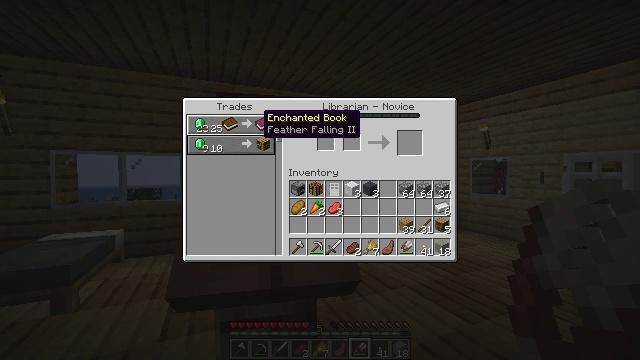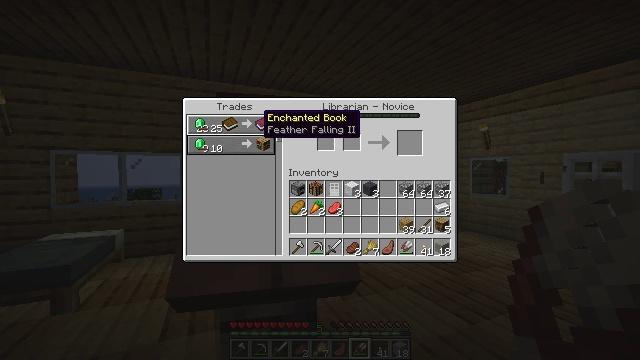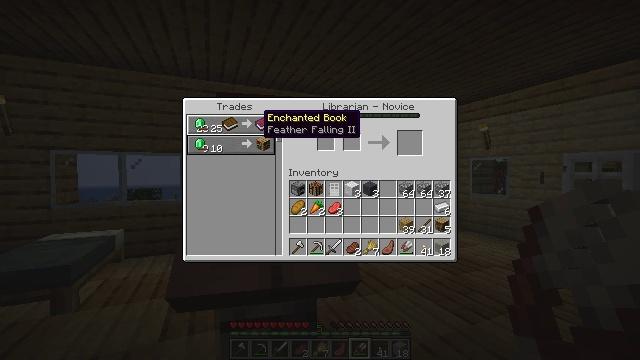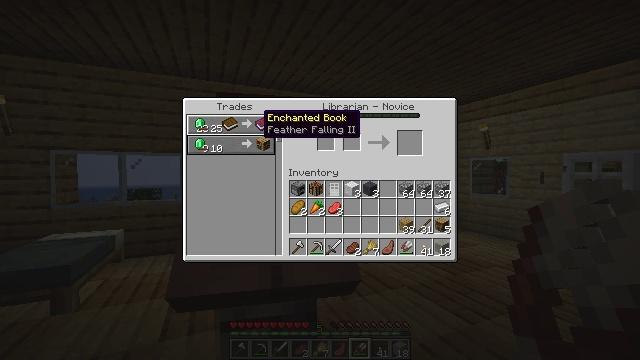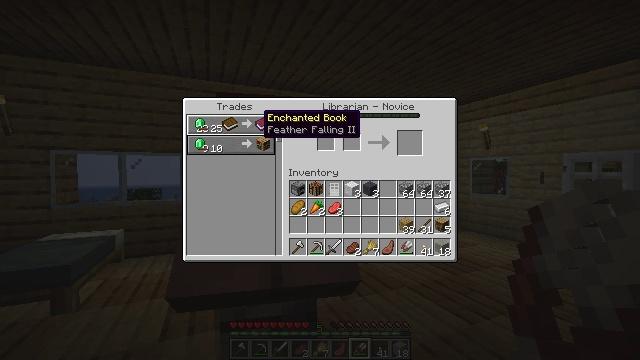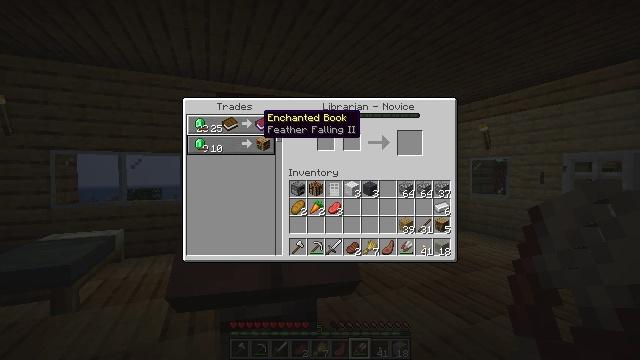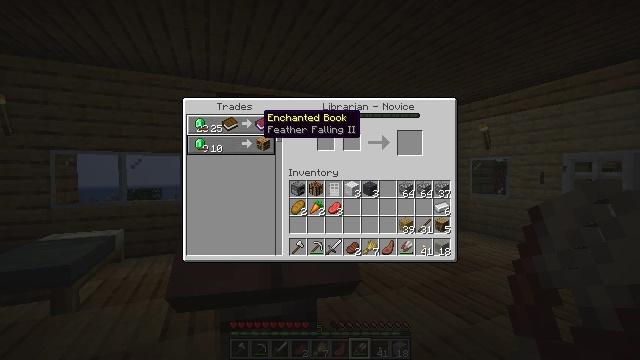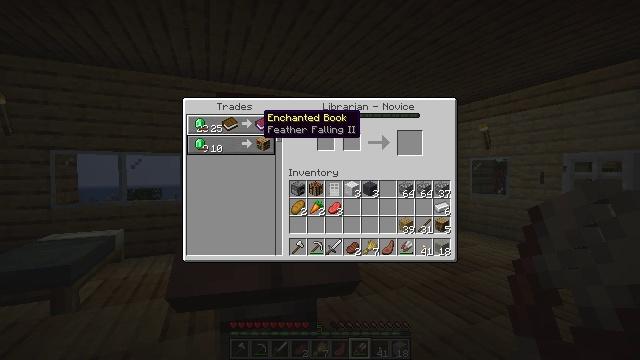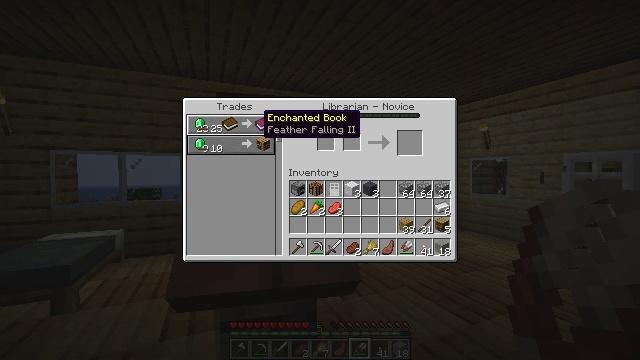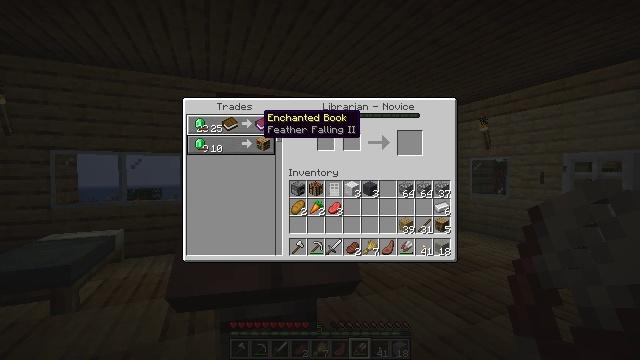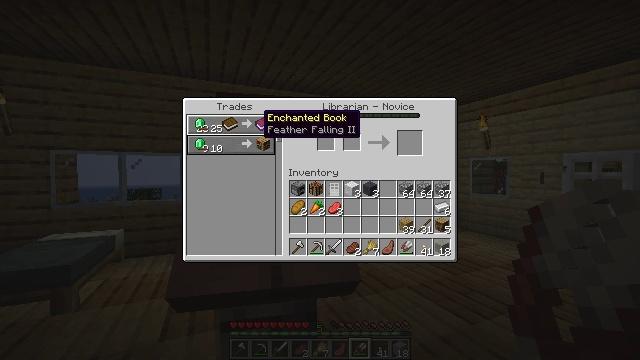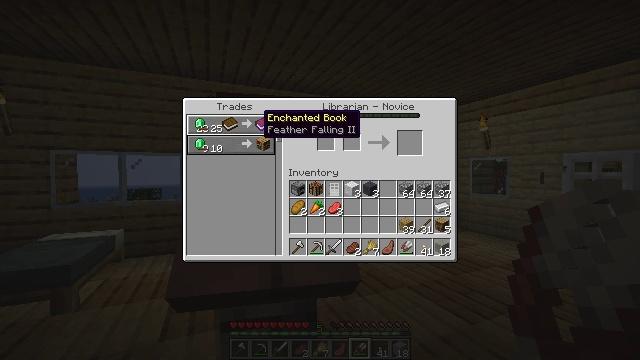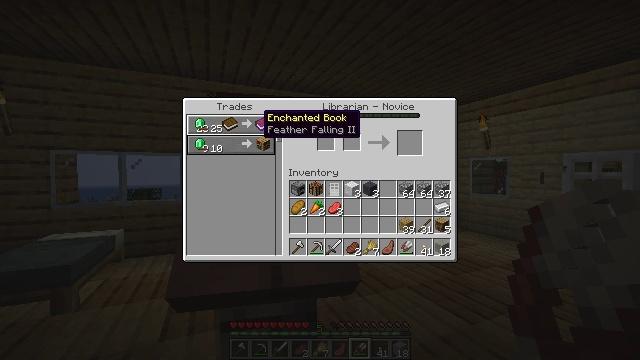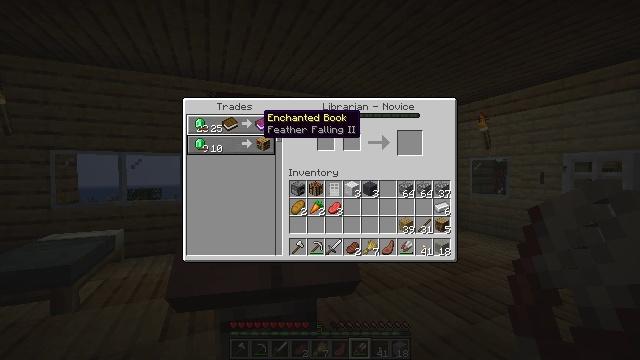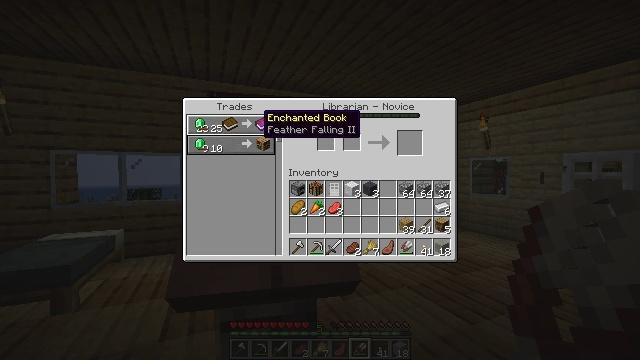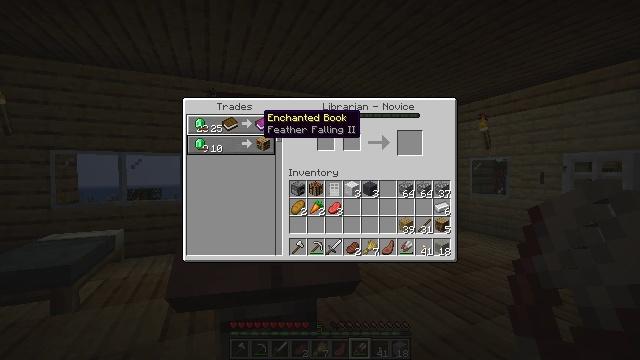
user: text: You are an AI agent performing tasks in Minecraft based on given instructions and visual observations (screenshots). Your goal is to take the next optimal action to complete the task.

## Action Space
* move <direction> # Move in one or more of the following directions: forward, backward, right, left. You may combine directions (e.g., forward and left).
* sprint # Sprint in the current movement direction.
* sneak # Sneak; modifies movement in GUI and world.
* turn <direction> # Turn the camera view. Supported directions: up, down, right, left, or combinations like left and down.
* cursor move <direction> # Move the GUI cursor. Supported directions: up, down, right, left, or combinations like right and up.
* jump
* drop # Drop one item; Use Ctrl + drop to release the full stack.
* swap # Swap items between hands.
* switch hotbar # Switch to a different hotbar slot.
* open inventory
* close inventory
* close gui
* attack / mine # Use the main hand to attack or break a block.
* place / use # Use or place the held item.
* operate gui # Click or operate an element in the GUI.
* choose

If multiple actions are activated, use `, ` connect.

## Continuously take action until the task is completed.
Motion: motion action
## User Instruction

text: Use the crafting table to create a gray bed.
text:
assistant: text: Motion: no_op
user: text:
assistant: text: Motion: no_op
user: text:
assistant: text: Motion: no_op
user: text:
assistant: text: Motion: no_op
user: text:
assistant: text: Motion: no_op
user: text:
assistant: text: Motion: no_op
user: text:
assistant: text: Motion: no_op
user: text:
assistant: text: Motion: no_op
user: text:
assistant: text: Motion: no_op
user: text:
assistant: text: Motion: no_op
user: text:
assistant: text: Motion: no_op
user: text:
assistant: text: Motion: no_op
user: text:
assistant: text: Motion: no_op
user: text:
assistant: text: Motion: no_op
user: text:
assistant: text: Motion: no_op
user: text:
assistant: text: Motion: no_op
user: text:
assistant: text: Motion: no_op
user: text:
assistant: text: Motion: no_op
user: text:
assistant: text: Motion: no_op
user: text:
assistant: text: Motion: no_op
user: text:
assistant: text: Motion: no_op
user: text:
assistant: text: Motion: no_op
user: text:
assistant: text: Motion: no_op
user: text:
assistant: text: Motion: no_op
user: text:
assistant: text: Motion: no_op
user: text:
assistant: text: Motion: no_op
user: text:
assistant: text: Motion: no_op
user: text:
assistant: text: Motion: no_op
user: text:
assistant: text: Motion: no_op
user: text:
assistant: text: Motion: no_op